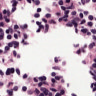
Metastatic tissue present: no